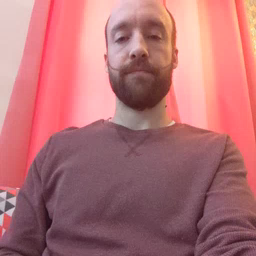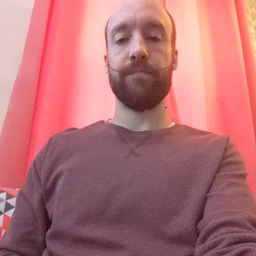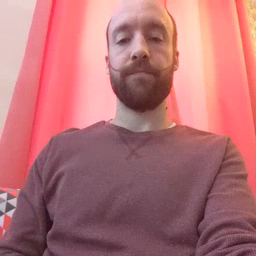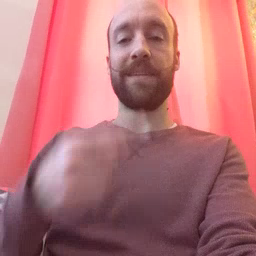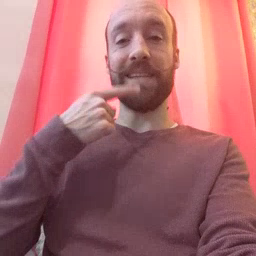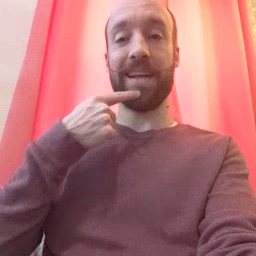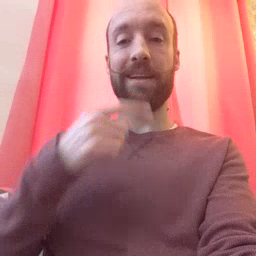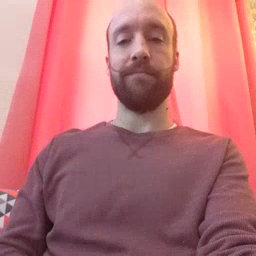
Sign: say